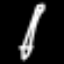
Label: pencil